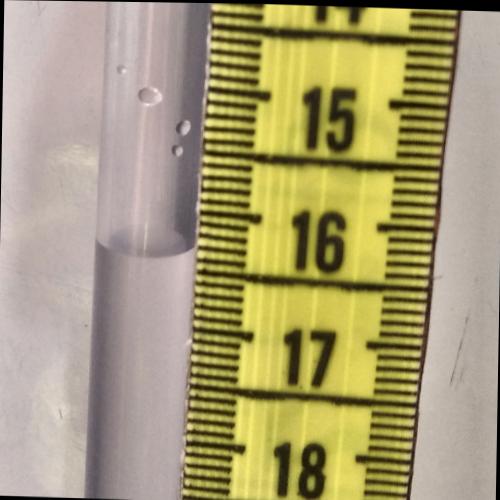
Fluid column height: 16.3 cm